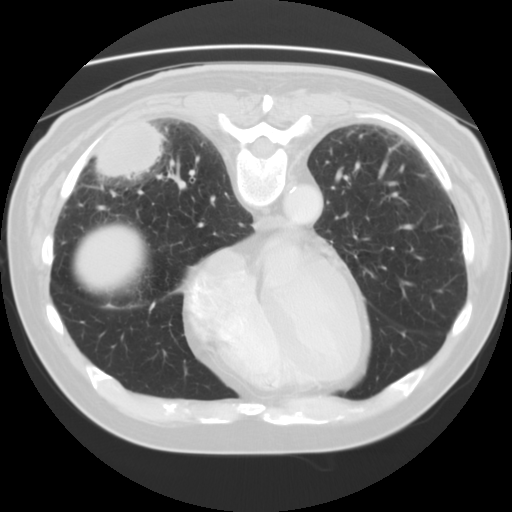
Survival: Short